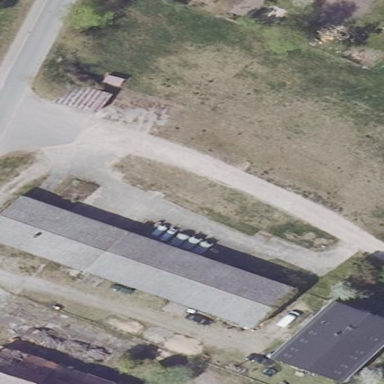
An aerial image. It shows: Farm auxiliary building with flat grey roof.